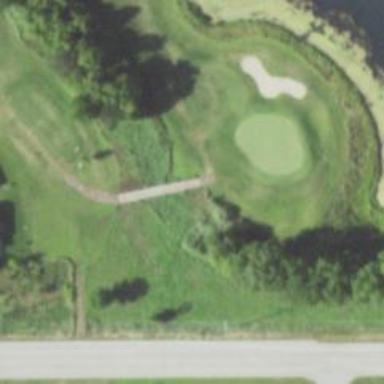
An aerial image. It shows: Golf fairway surrounded by grass.